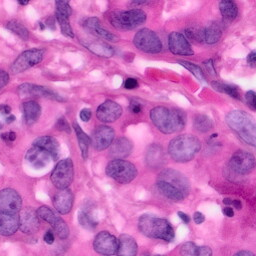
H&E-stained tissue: Pancreatic